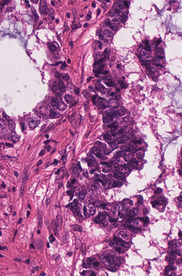
Tumor epithelial tissue: yes
Tumor-associated stroma tissue: yes
Normal tissue: no